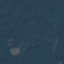
Land use / land cover class: Forest